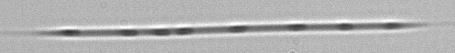
Label: Rhizosolenia